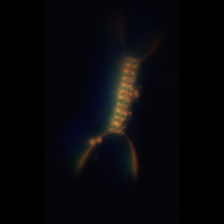
Taxon: Chaetoceros
Group: Diatoms